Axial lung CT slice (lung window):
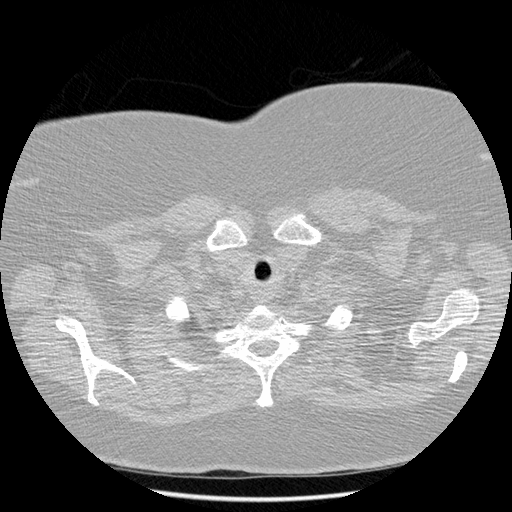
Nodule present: no